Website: apple
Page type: billing-address
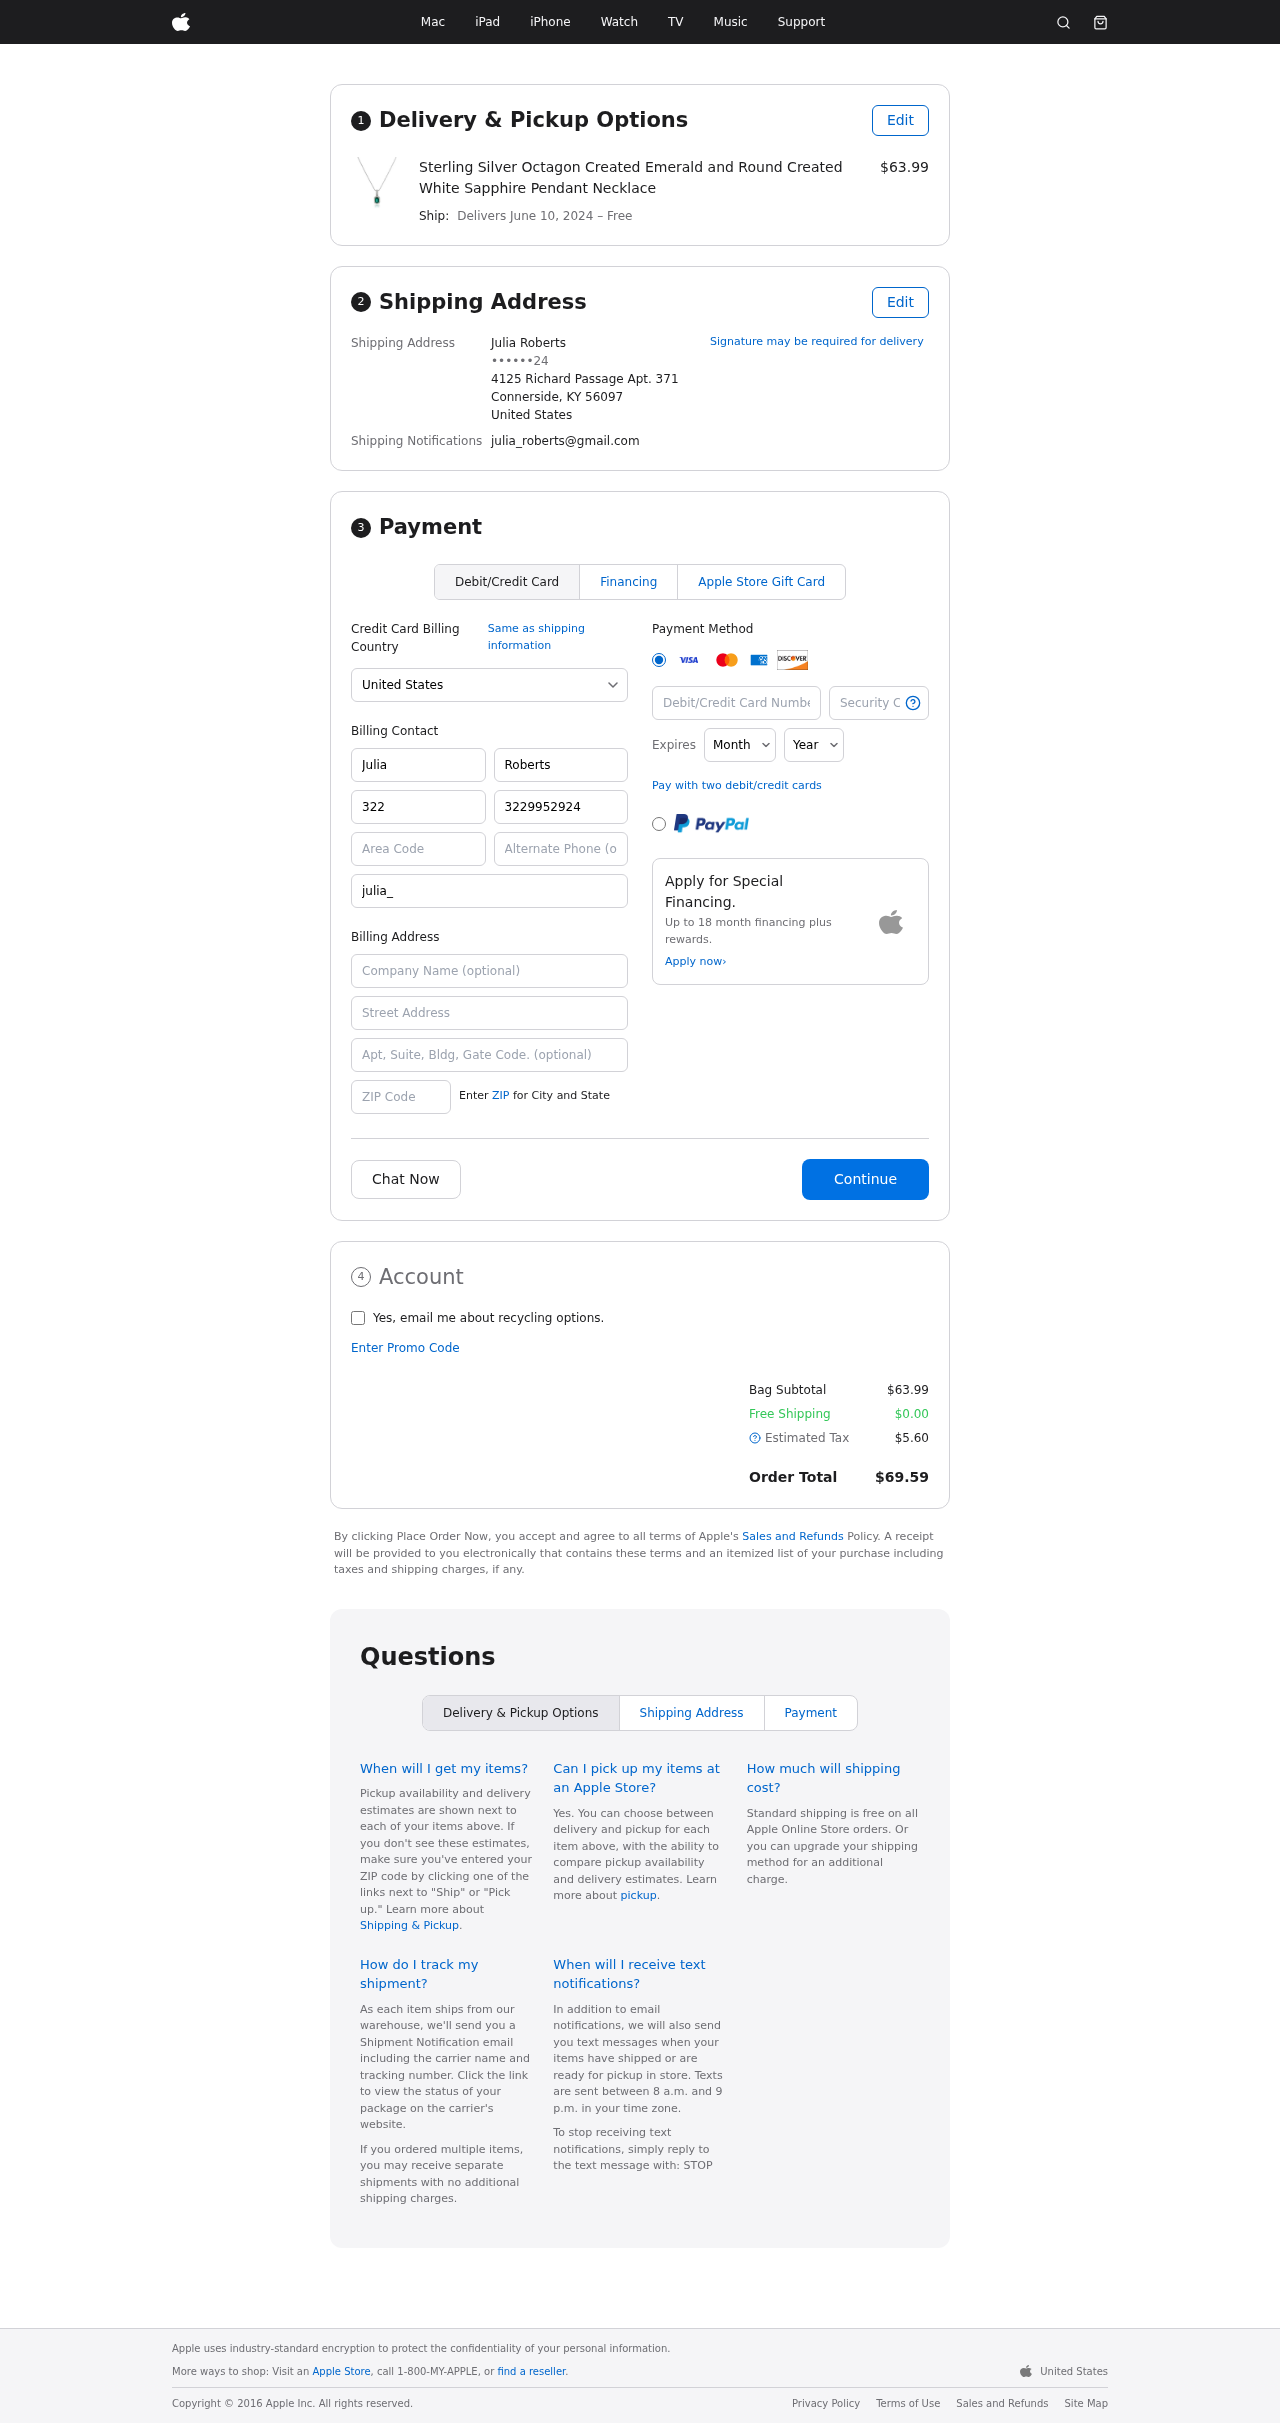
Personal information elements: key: PII_CARD_CVV
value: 7250
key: PII_CARD_EXPIRY_MONTH
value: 07
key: PII_CARD_EXPIRY_YEAR
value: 30
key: PII_CARD_NUMBER
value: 3711 5304 4481 289
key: PII_CITY_STATE_ZIP
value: Connerside, KY 56097
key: PII_COUNTRY
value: United States
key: PII_EMAIL
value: julia_roberts@gmail.com
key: PII_FULLNAME
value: Julia Roberts
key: PII_STREET
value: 4125 Richard Passage Apt. 371
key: PII_DOB_DAY
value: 24
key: PII_DOB_DAY_NUMERIC
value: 24
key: PII_BILLING_FIRSTNAME
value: Julia
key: PII_BILLING_LASTNAME
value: Roberts
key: PII_BILLING_PHONE_AREA
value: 322
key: PII_BILLING_PHONE
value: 3229952924
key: PII_BILLING_EMAIL
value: julia_roberts@gmail.com
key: PII_BILLING_STREET
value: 4125 Richard Passage Apt. 371
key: PII_BILLING_POSTCODE
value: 56097
Product elements: key: PRODUCT1_NAME
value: Sterling Silver Octagon Created Emerald and Round Created White Sapphire Pendant Necklace
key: PRODUCT1_PRICE
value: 63.99
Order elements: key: ORDER_DELIVERY_DATE
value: June 10, 2024
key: ORDER_SUBTOTAL
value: $63.99
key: ORDER_SHIPPING_COST
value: $0.00
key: ORDER_TAX
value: $5.60
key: ORDER_TOTAL
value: $69.59